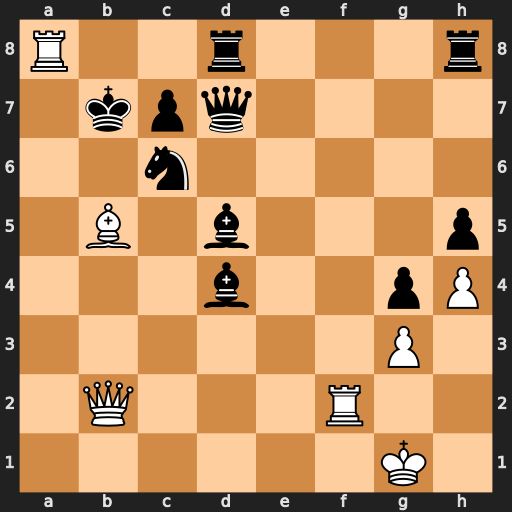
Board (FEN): R2r3r/1kpq4/2n5/1B1b3p/3b2pP/6P1/1Q3R2/6K1
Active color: w
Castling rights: -
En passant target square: -
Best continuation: Ba6+ Kxa8 Qb7#